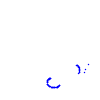
Particle: proton